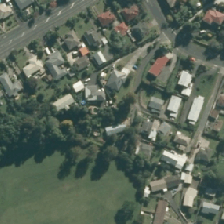
Land cover: urban_parkland